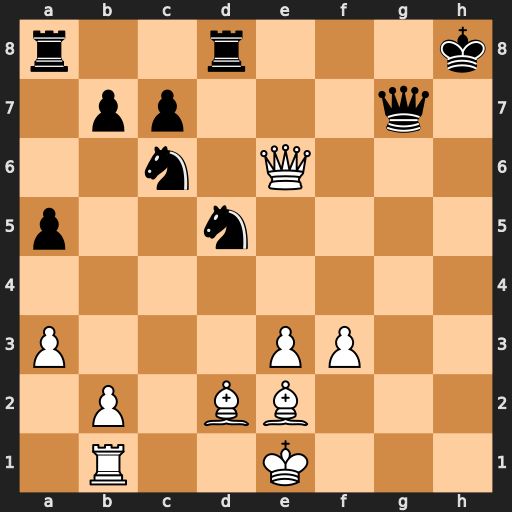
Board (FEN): r2r3k/1pp3q1/2n1Q3/p2n4/8/P3PP2/1P1BB3/1R2K3
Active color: w
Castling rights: -
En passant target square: -
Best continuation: Kf2 Qh7 Bc3+ Nxc3 Qf6+ Qg7 Rh1+ Kg8 Bc4+ Rd5 Qxc3